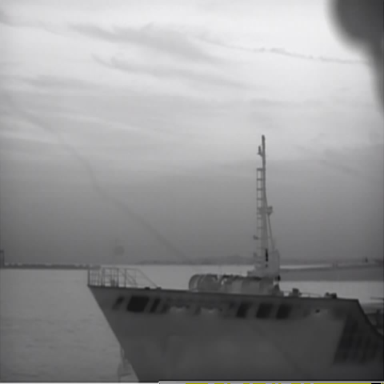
There are two liners in the infrared image.